Question: I'm struggling to convert my select query into a update query, it has aliases..
'''
Update pads set RemoveMeDate = '1999-01-01 00:00:00' where padid in (
SELECT old_table.padid
FROM 'jules-fix-reasons'.'pads' AS old_table
JOIN 'jules'.'pads' AS new_table ON old_table.padid = new_table.'PadID'
WHERE new_table.RemoveMeDate <> '2001-01-01 00:00:00'
AND old_table.RemoveMeDate = '2001-01-01 00:00:00')
'''
I've tried removing the aliases, but that doesn't help :(
EDIT - Richard, screen shot

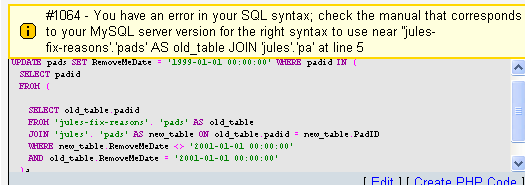
Answer: '''
Update pads
set RemoveMeDate = '1999-01-01 00:00:00'
where padid in (SELECT padid FROM
( SELECT old_table.padid
FROM 'jules-fix-reasons'.'pads' AS old_table JOIN
'jules'.'pads' AS new_table ON old_table.padid = new_table.PadID
WHERE new_table.RemoveMeDate <> '2001-01-01 00:00:00' AND old_table.RemoveMeDate = '2001-01-01 00:00:00') a)
'''